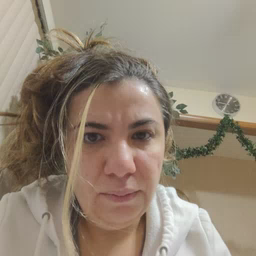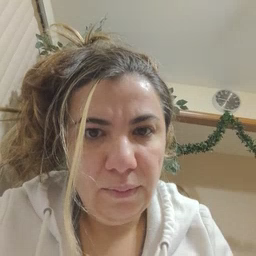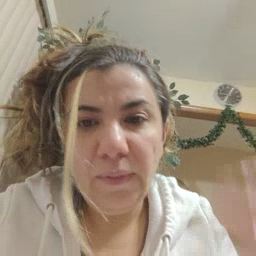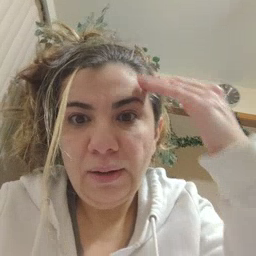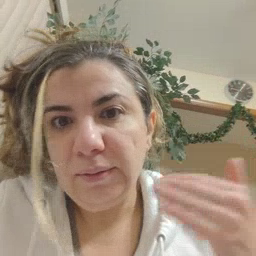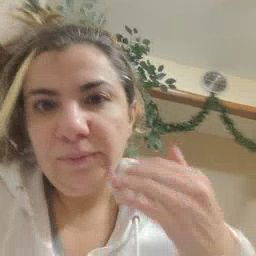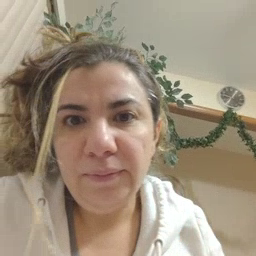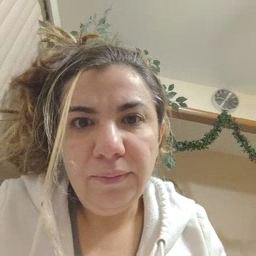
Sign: head